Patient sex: M
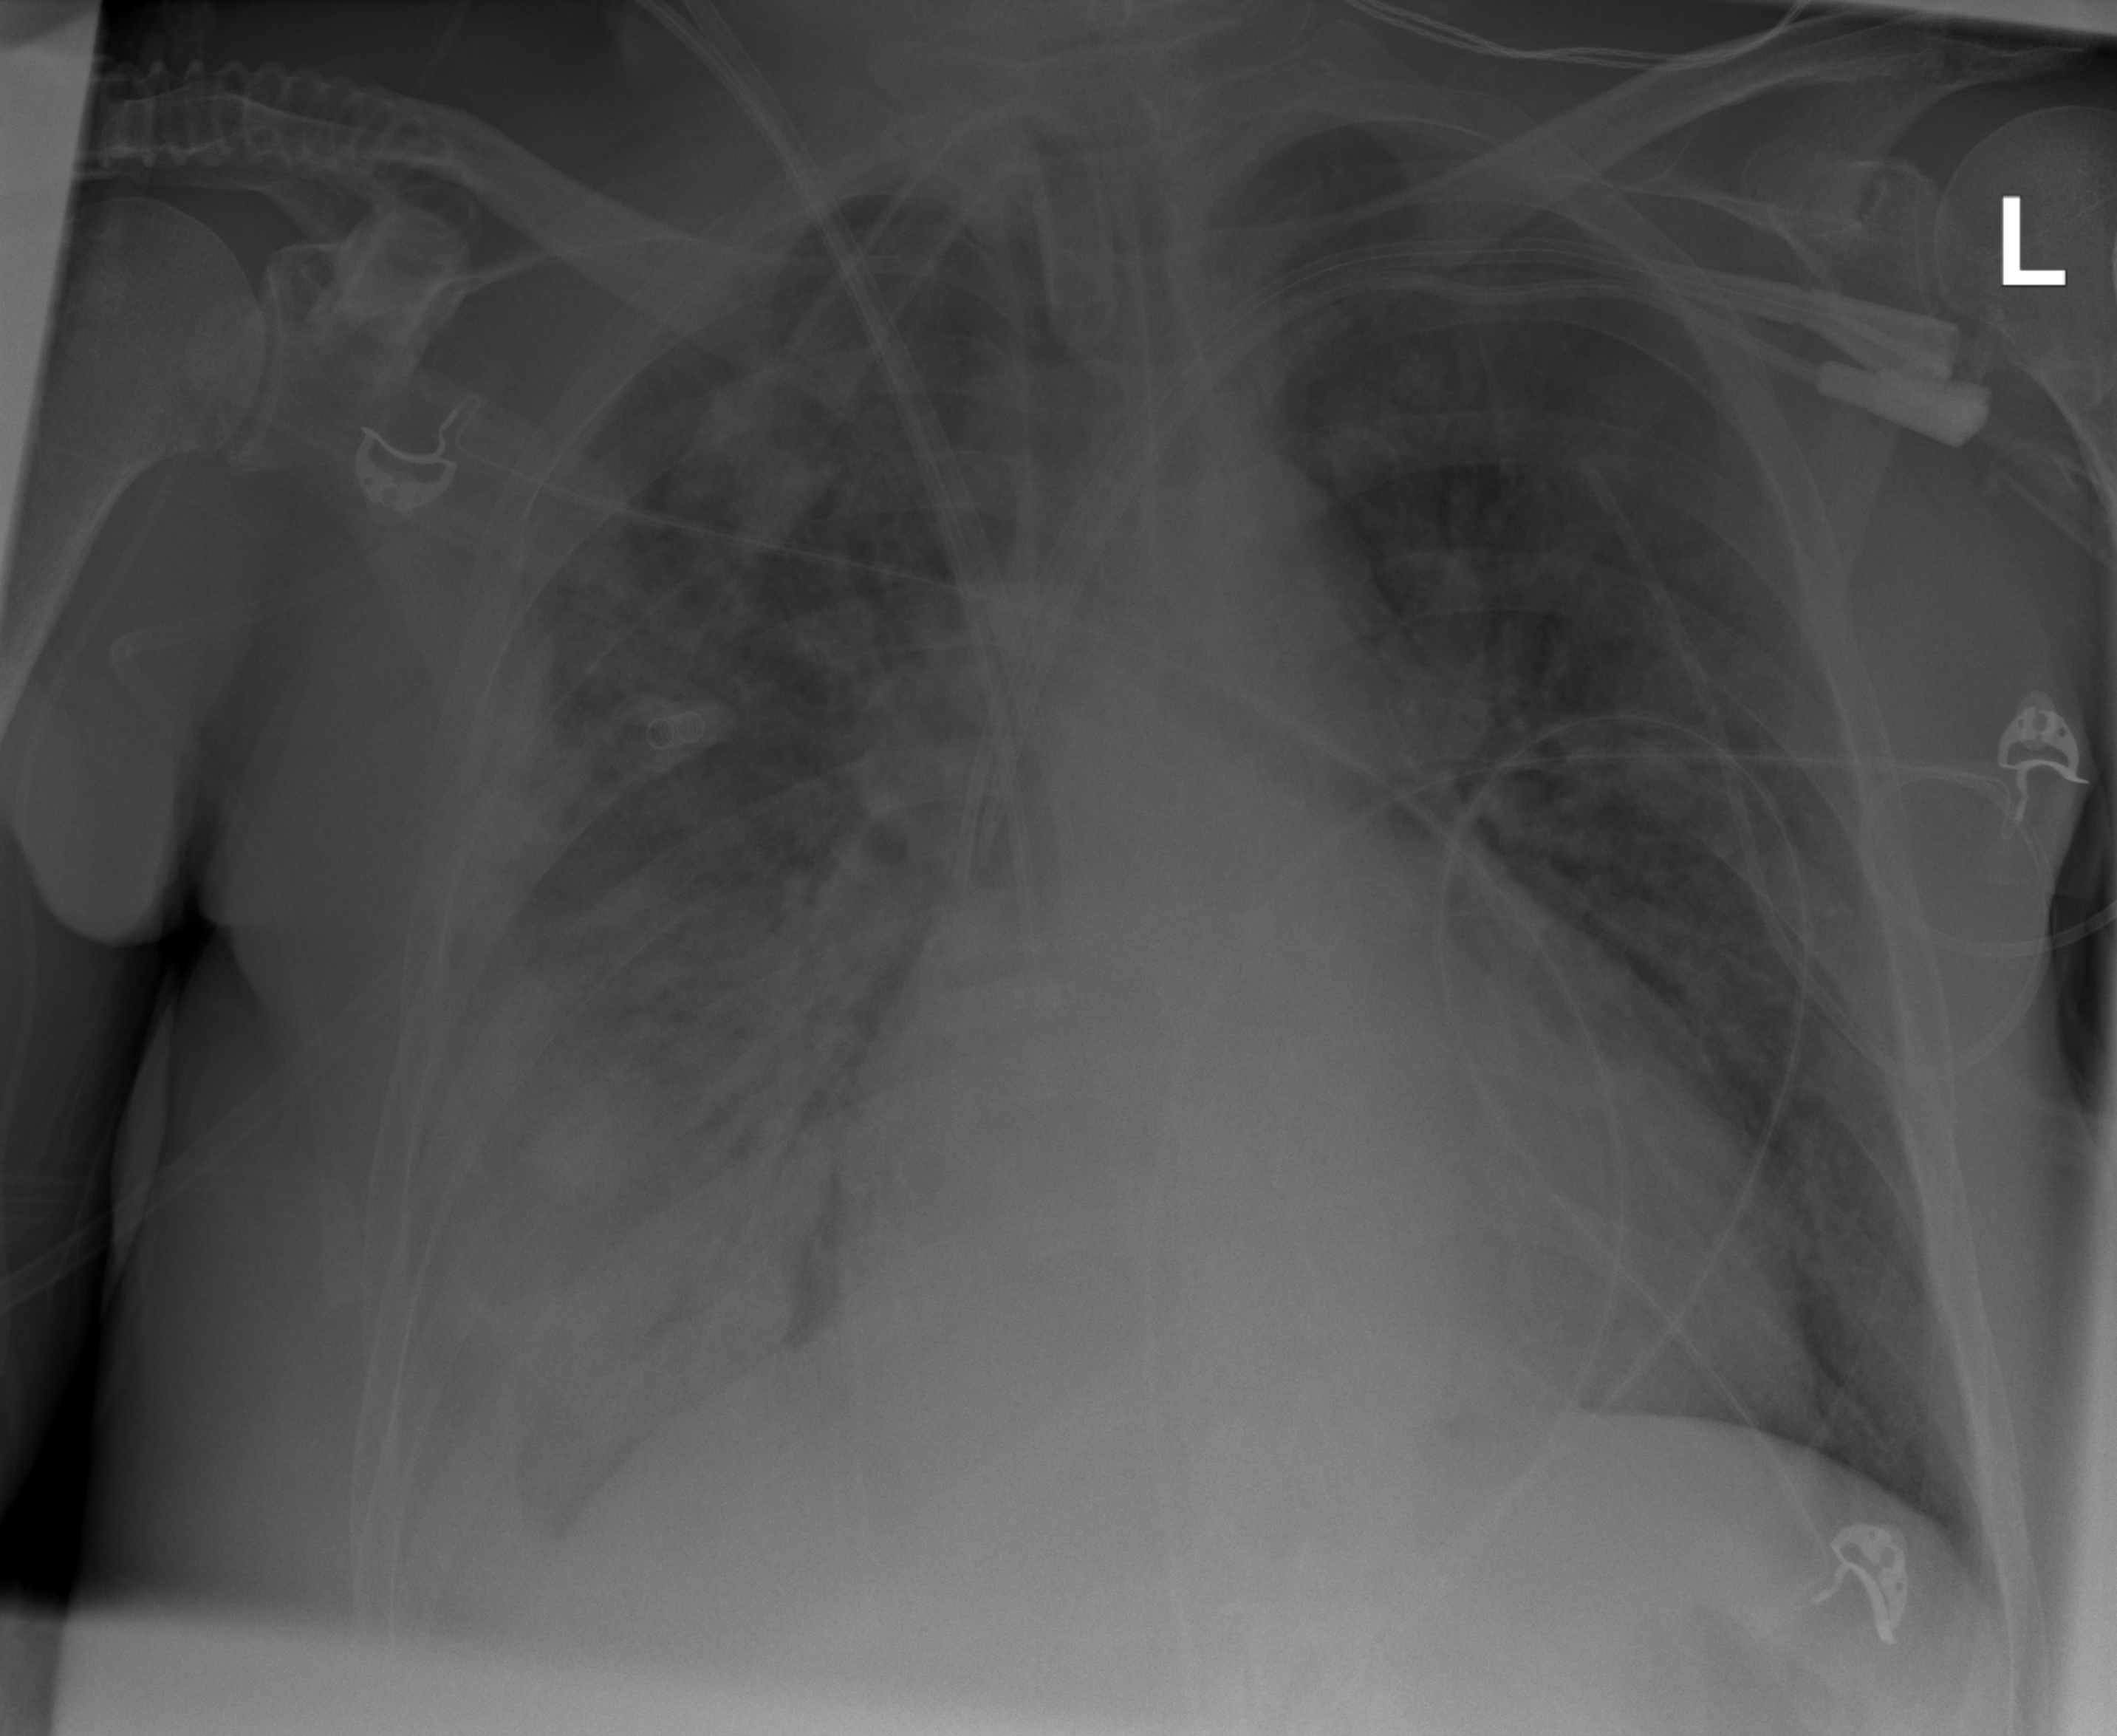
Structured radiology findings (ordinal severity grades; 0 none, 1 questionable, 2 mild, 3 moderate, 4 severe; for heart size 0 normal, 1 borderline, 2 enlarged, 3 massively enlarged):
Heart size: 2
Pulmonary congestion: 3
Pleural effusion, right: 2
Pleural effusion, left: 2
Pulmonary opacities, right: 3
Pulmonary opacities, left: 2
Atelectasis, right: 2
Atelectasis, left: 2